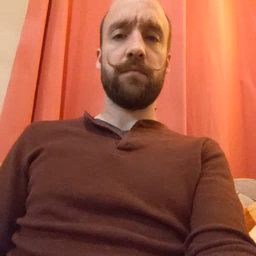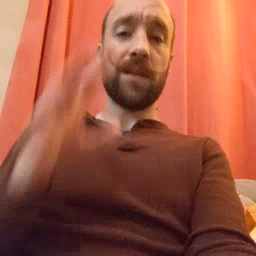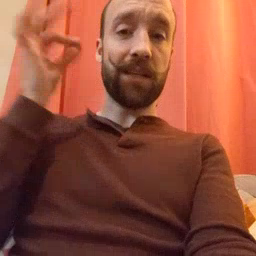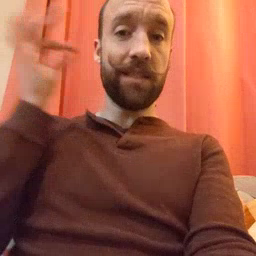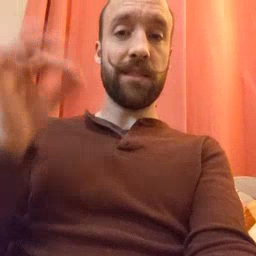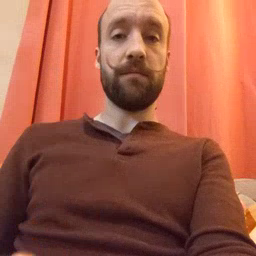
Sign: cat